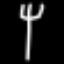
Label: fork